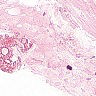
Metastatic tissue present: no